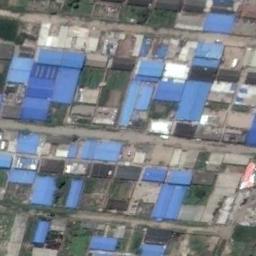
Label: industrial_area